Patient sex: F
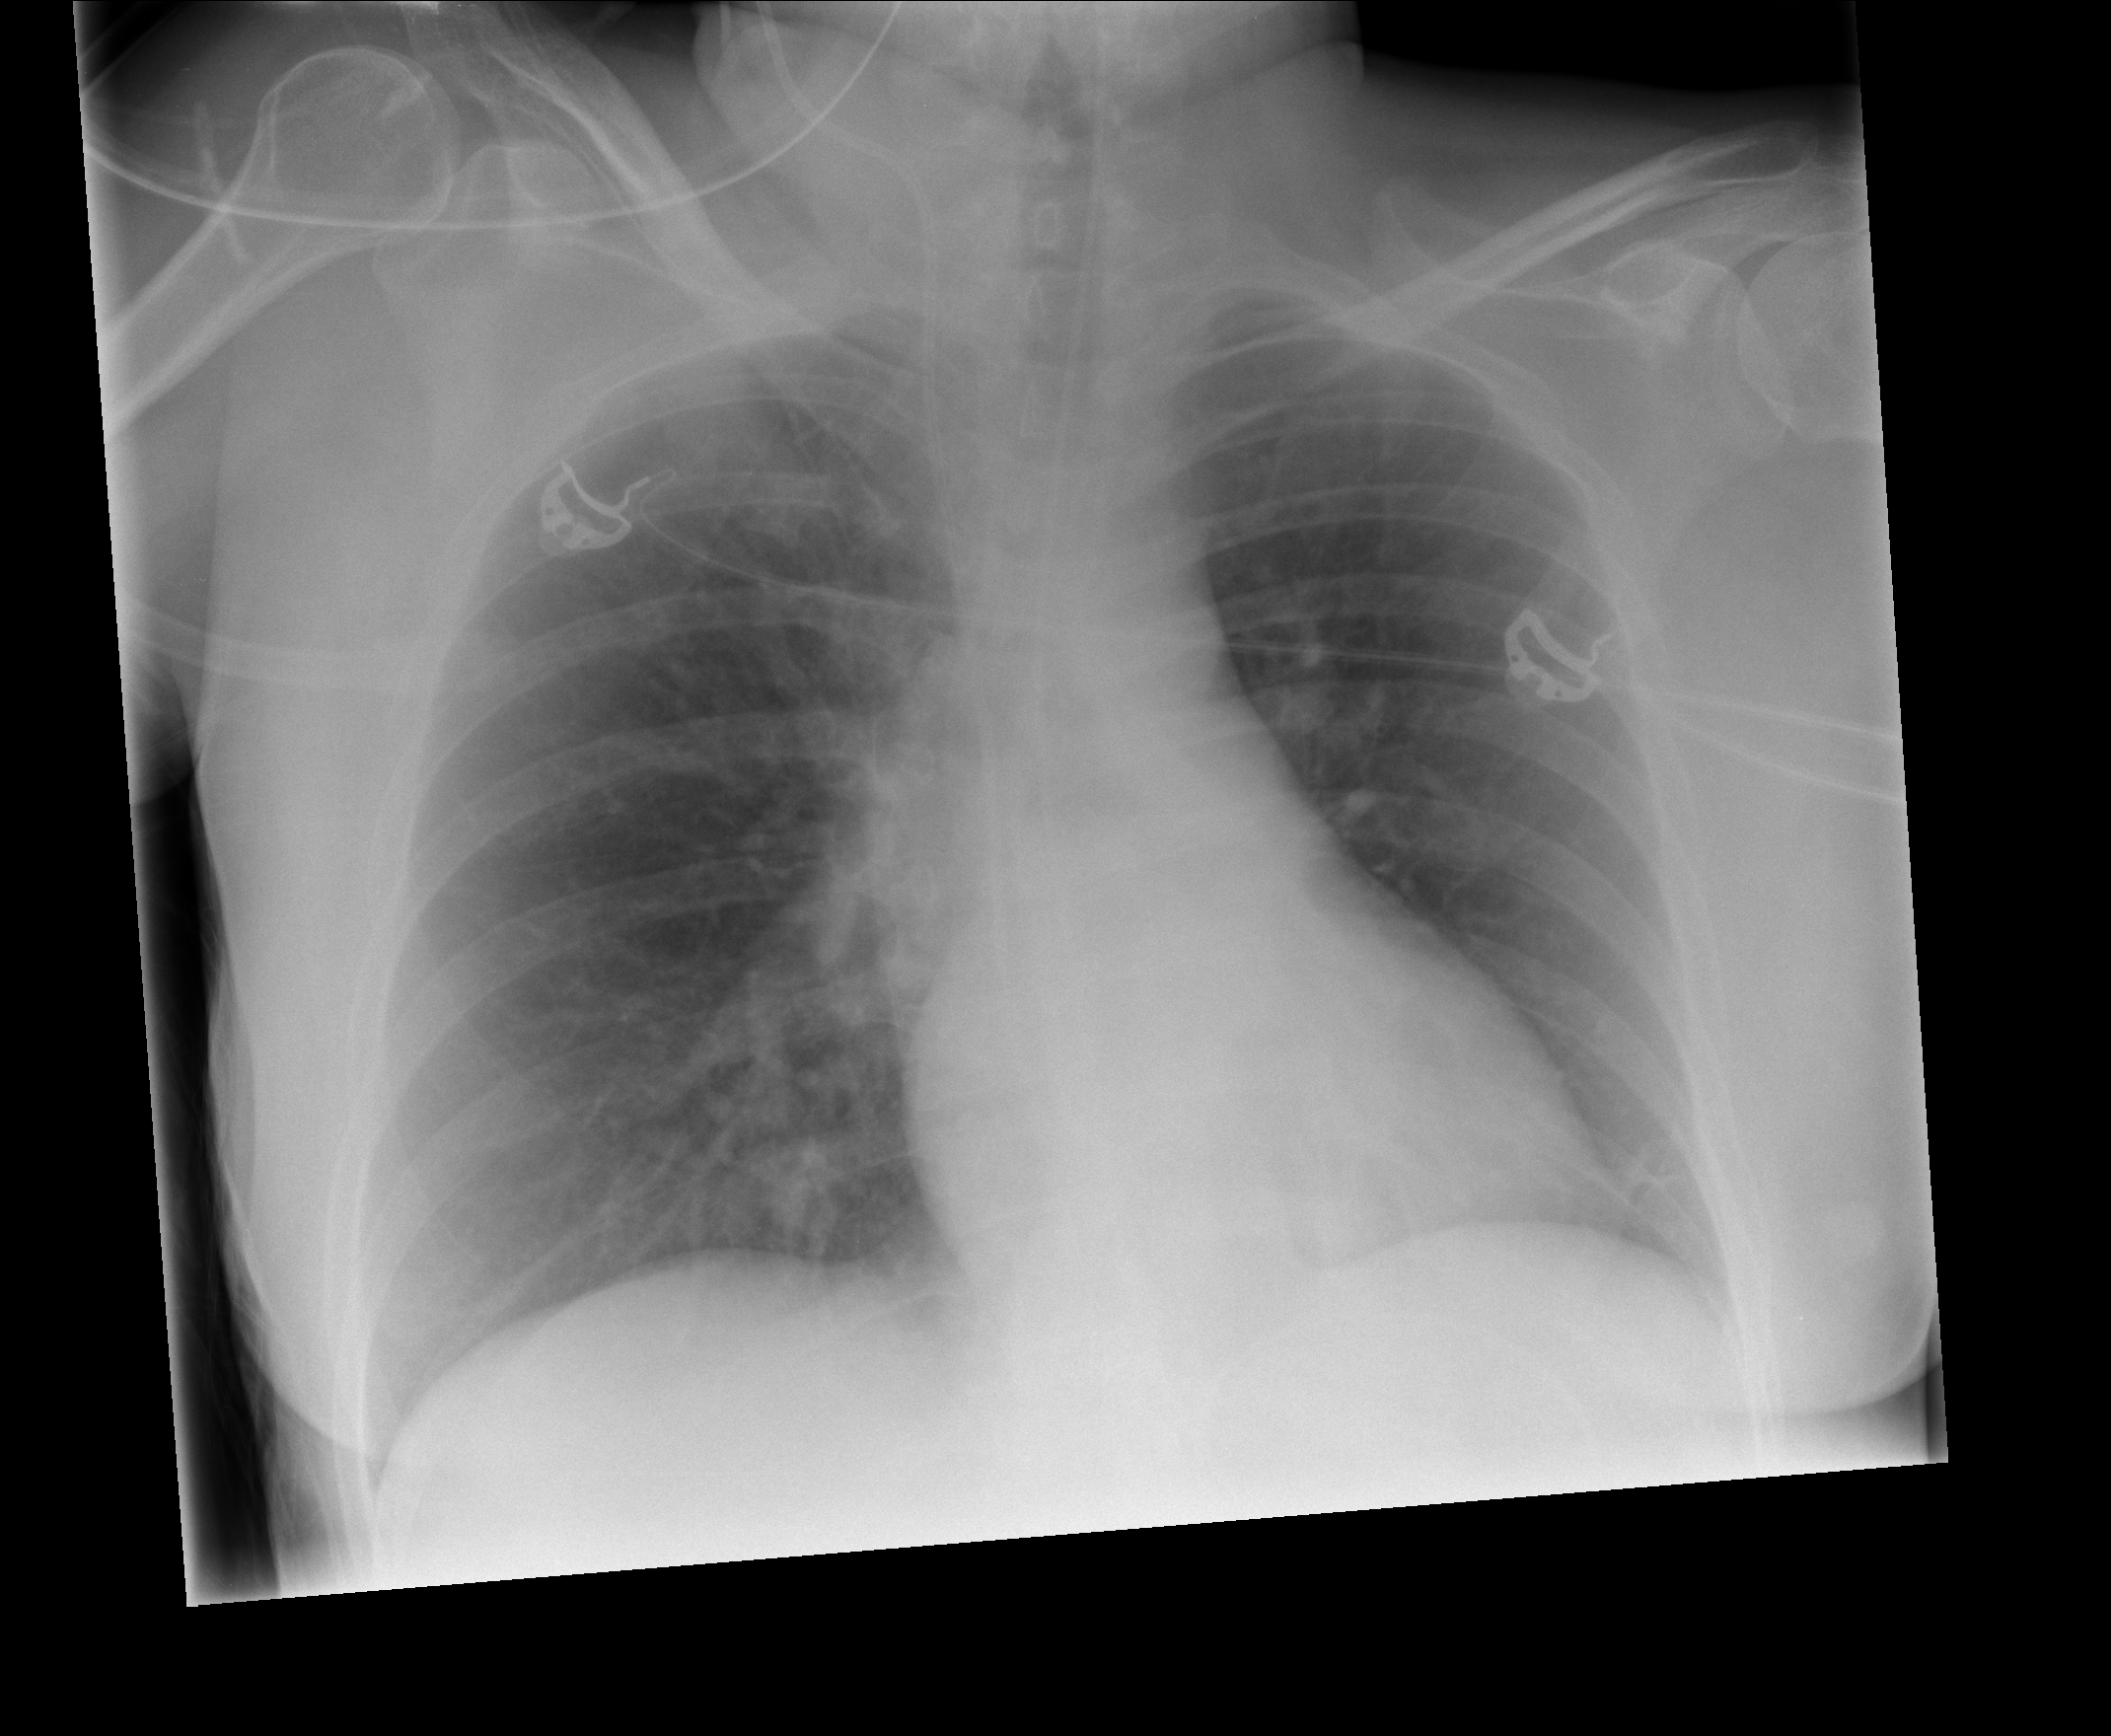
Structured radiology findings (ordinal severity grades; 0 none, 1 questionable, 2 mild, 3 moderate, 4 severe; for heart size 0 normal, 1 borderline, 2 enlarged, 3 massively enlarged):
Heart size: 0
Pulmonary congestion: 2
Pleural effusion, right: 0
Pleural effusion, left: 0
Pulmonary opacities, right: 1
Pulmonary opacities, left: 0
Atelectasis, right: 2
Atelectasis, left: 2